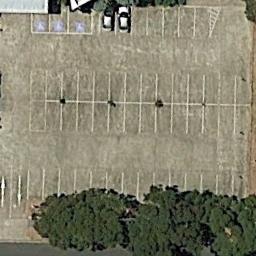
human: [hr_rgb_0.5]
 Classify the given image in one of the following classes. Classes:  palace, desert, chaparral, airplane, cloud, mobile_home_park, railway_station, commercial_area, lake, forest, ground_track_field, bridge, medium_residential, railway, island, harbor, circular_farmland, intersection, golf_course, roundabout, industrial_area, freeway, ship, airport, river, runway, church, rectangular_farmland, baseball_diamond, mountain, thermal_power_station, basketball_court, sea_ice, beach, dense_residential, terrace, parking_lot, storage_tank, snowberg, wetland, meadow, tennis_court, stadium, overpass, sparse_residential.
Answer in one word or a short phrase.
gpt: parking_lot